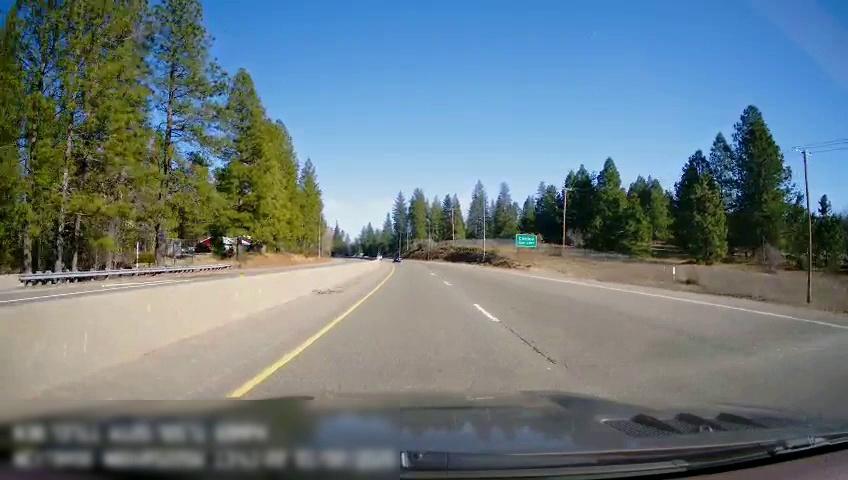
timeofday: Day
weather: Sunny
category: Drivable Space
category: Drivable Space
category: Lanes | Opposite Lane
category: Lanes | Current Lane
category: Lanes | Alternate Lane
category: Lanes | Current Lane
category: Lanes | Opposite Lane
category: Traffic | Signs